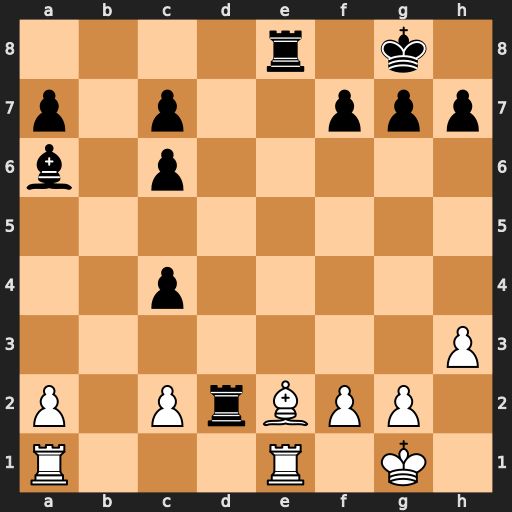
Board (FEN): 4r1k1/p1p2ppp/b1p5/8/2p5/7P/P1PrBPP1/R3R1K1
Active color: w
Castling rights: -
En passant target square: -
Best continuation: Bxc4 Rxe1+ Rxe1 Kf8 Bxa6